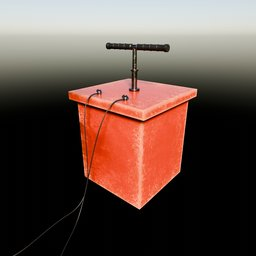
Label: tools